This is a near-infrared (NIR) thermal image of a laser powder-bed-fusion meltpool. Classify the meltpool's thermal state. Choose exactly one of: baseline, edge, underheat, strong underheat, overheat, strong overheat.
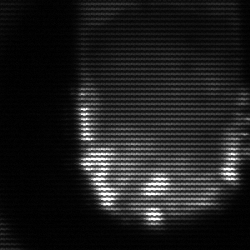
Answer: baseline